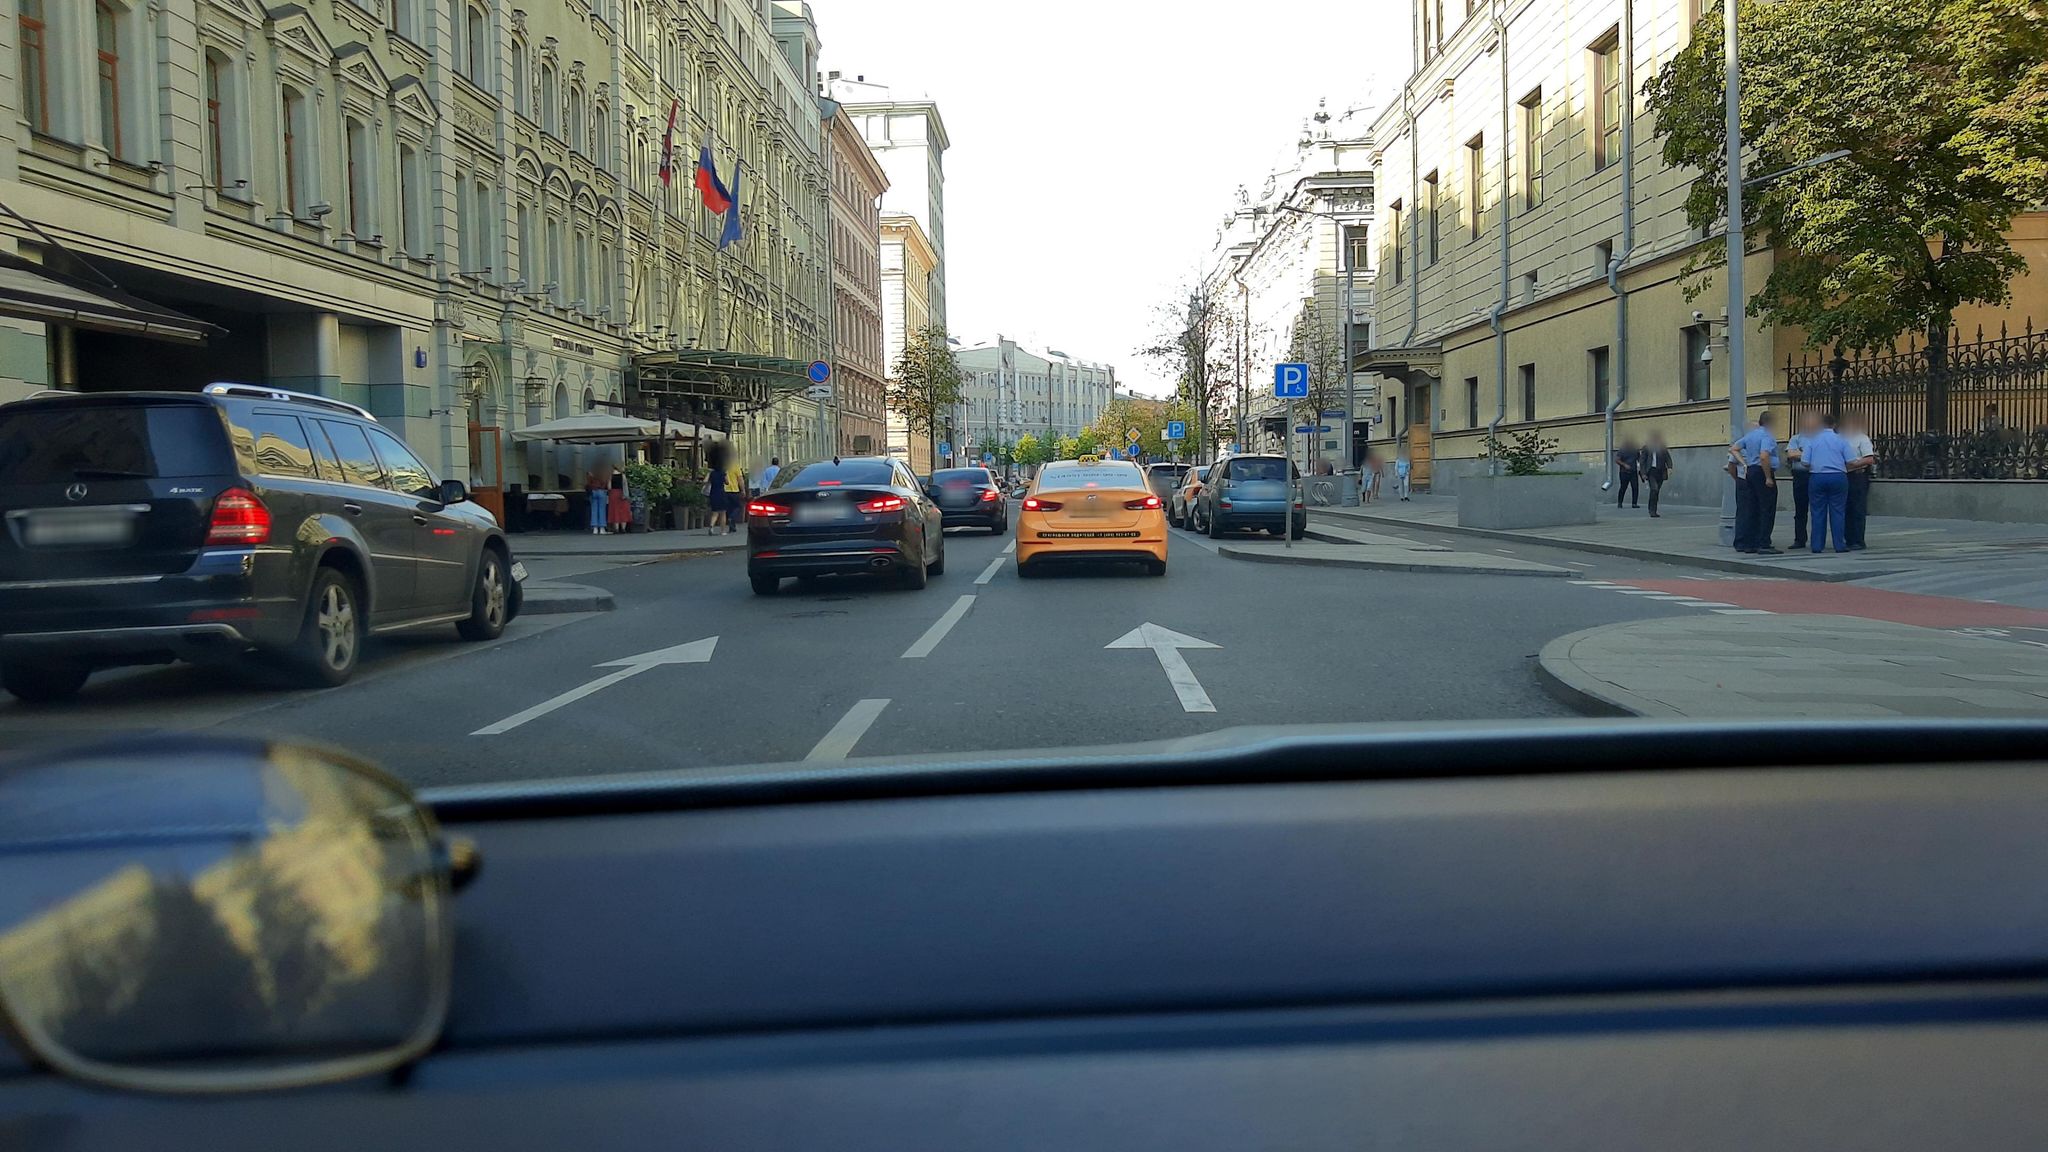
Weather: clear
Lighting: day
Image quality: good
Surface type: driving surface
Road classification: tertiary
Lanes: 2
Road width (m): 4.5
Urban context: urban centre
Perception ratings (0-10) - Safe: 3.42, Lively: 9.64, Beautiful: 8.37, Boring: 1.34, Depressing: 3.13, Wealthy: 3.98